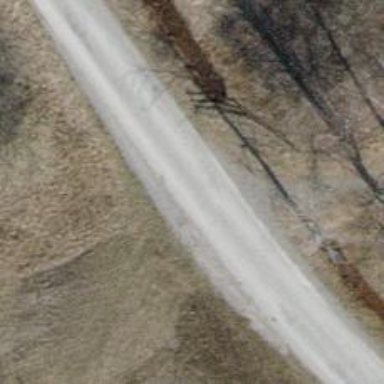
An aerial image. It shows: Unclassified road with paved surface.